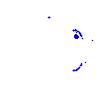
Particle: kaon